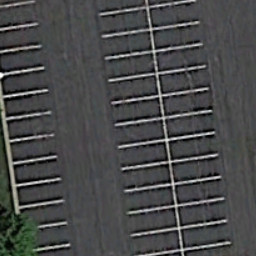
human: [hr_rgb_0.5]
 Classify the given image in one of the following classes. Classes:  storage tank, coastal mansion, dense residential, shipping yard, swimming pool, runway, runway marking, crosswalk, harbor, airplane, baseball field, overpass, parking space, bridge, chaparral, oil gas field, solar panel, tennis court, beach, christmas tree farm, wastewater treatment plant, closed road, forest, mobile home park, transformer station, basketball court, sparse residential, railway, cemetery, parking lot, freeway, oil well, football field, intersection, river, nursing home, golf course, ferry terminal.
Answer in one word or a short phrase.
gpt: parking space